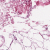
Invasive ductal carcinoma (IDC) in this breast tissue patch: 0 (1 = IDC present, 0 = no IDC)